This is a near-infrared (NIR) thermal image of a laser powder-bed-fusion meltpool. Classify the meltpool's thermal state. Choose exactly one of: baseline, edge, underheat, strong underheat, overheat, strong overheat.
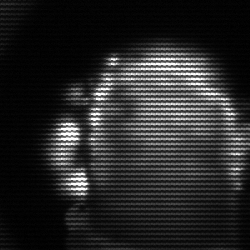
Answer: baseline